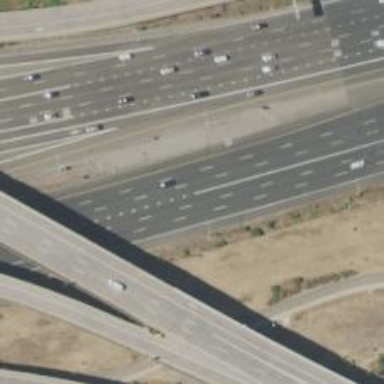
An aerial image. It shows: Motorway junction.